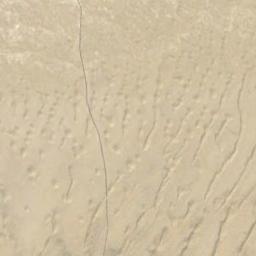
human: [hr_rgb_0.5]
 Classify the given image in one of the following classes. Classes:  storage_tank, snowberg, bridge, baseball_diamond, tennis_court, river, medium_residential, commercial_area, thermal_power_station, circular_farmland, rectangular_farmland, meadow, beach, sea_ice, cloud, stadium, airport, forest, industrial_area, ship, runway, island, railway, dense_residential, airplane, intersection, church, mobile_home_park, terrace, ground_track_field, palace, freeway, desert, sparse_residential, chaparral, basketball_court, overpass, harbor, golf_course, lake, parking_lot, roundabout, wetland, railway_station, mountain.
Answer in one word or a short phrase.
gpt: desert